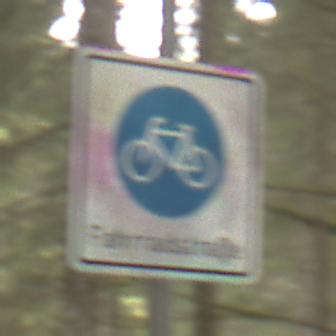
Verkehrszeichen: BeginnFahrradstrasse
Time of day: MorningAfternoon
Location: Outdoor (Nature)
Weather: Overcast
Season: Winter
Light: Natural